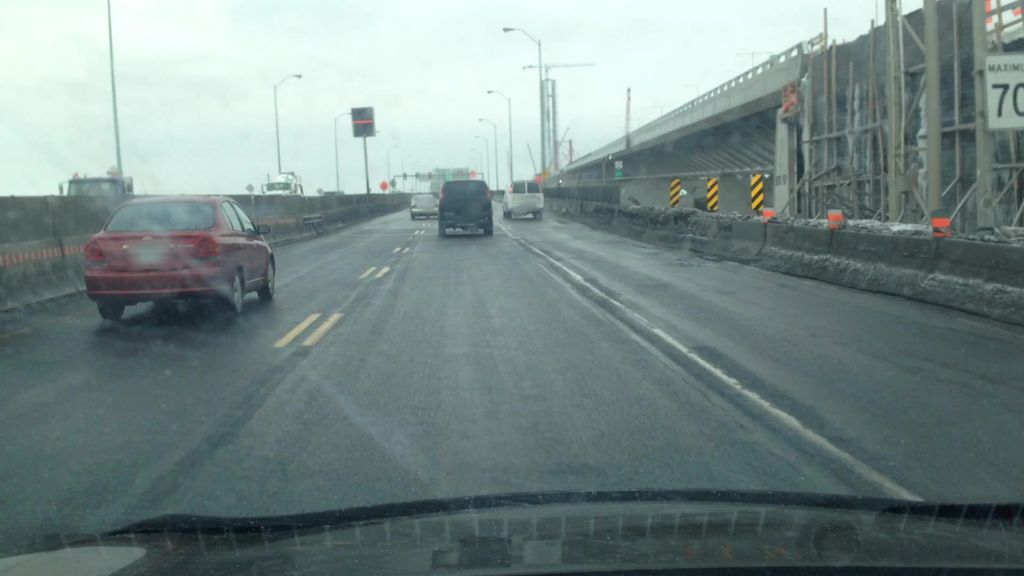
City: montreal